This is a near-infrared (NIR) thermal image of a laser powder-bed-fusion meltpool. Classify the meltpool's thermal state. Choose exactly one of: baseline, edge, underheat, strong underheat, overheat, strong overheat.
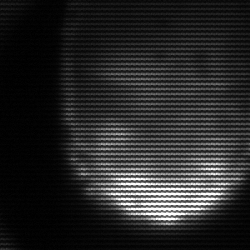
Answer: edge